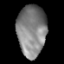
Tissue: lung
Cell type: T cells
Senescence score: 0.1524
Nuclear area (px): 1457
Mean DAPI intensity: 130.006